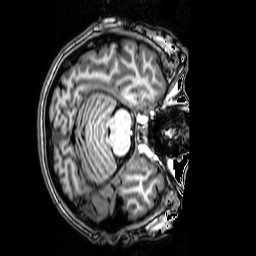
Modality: T1w
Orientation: axial
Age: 28
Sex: male
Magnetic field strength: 3 T
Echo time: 0.0038 s